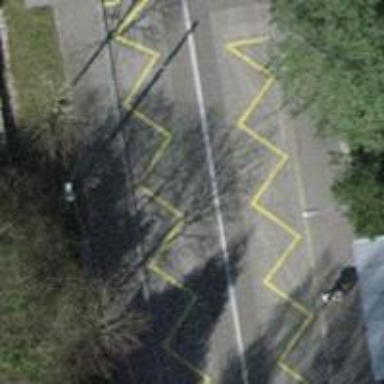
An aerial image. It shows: Bus stop for trolleybuses with designated stop position.